Field crop: maize
Growth stage: 2
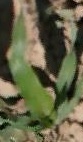
Species: maize